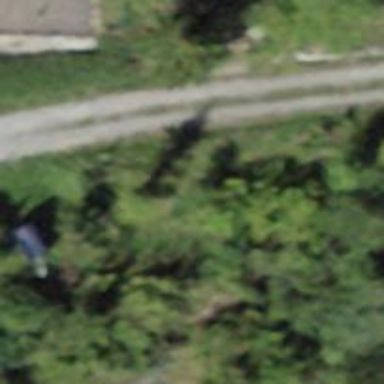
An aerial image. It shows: Driveway made of fine gravel.